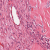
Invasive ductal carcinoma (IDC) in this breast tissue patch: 0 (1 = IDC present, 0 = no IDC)